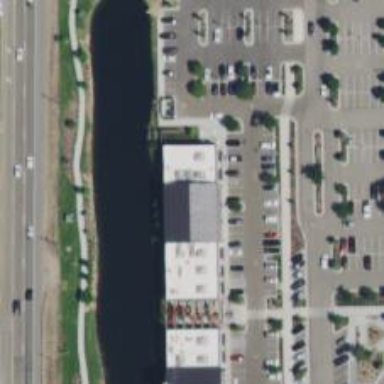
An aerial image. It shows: Fitness center located in leisure land.